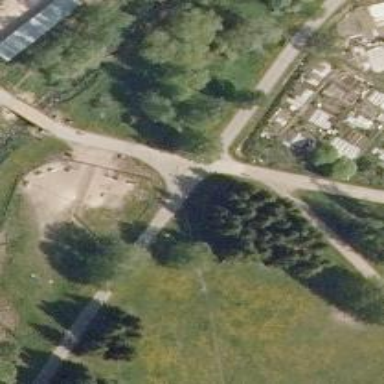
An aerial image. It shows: Dog park for leisure land.